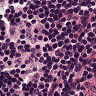
Metastatic tissue present: no